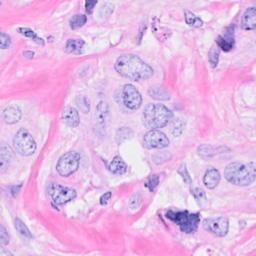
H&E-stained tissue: Breast